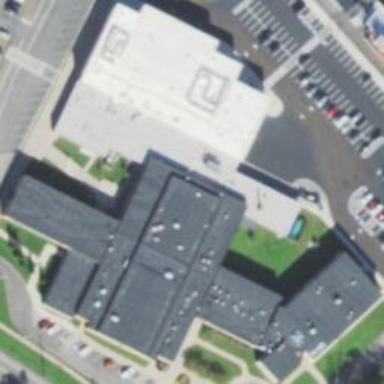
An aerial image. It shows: School building.